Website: macys
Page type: billing-address
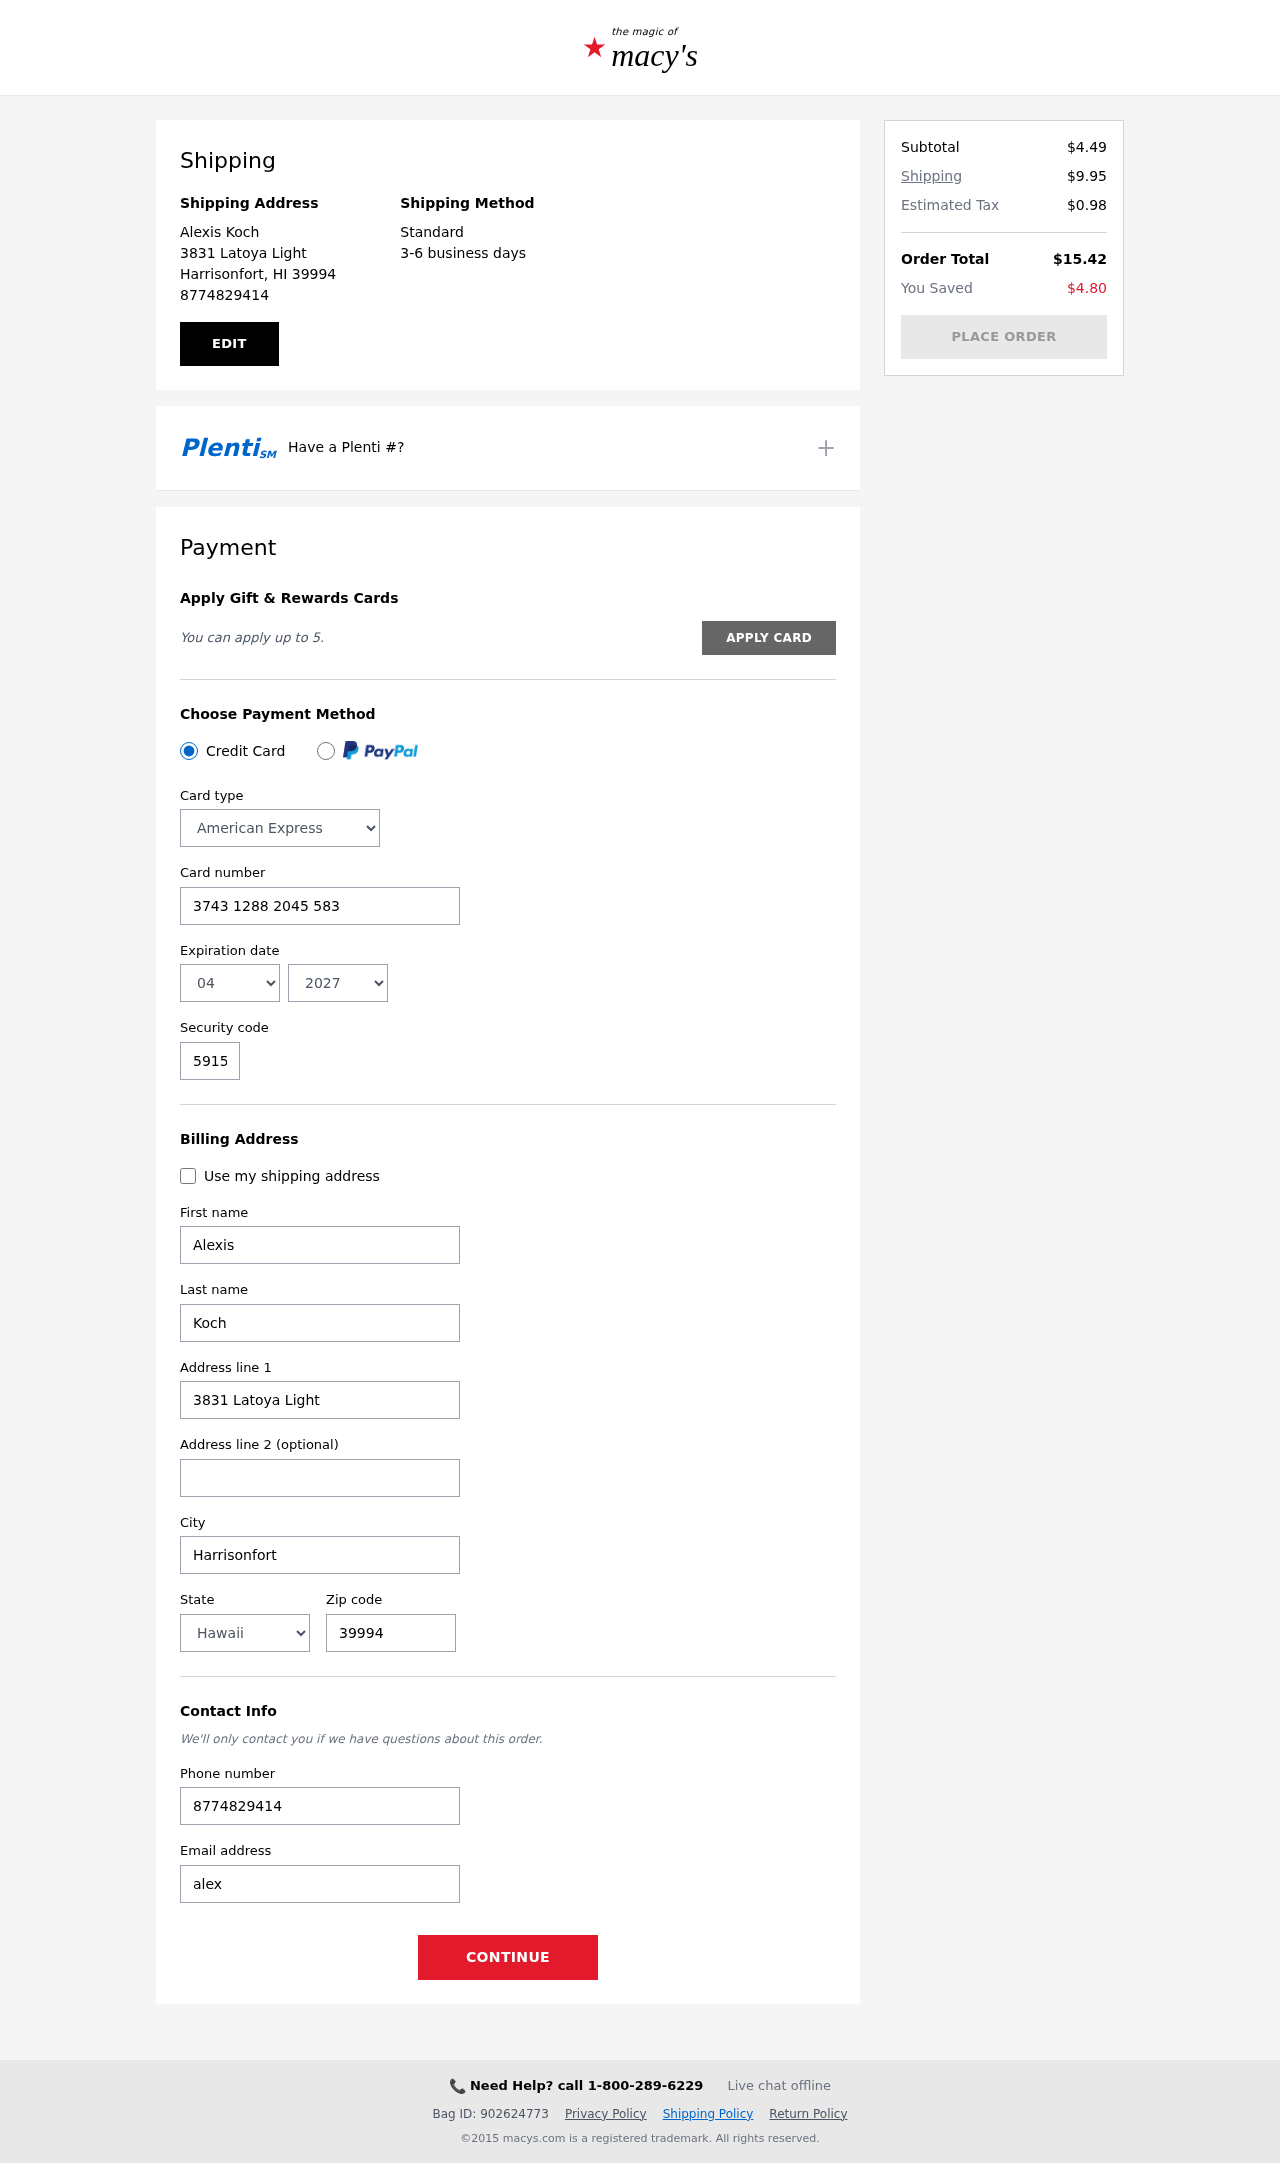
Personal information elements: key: PII_CARD_CVV
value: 5915
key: PII_CARD_EXPIRY_MONTH
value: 04
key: PII_CARD_EXPIRY_YEAR
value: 27
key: PII_CARD_NUMBER
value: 3743 1288 2045 583
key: PII_CARD_TYPE
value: American Express
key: PII_CITY
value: Harrisonfort
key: PII_CITY_STATE_ZIP
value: Harrisonfort, HI 39994
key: PII_EMAIL
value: alexiskoch@gmail.com
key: PII_FIRSTNAME
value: Alexis
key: PII_FULLNAME
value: Alexis Koch
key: PII_LASTNAME
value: Koch
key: PII_PHONE
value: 8774829414
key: PII_POSTCODE
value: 39994
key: PII_STATE
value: Hawaii
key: PII_STREET
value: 3831 Latoya Light
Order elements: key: ORDER_SUBTOTAL
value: $4.49
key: ORDER_SHIPPING_COST
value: $9.95
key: ORDER_TAX
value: $0.98
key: ORDER_TOTAL
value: $15.42
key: ORDER_SAVINGS
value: $4.80